【题型】解答题　【知识点】解析几何　【难度】hard
已知椭圆 \(\Gamma: \frac{x^2}{4} + y^2 = 1\) 的左、右焦点分别为 \(F_1, F_2\)，右顶点为 \(A\)，上顶点为 \(B\)，设 \(P\) 为 \(\Gamma\) 上的一点。

\vspace{0.8em}  % 段落间增加间距
\noindent (1) 当 \(PF_1 \perp F_1F_2\) 时，求 \(|PF_2|\) 的值；

\vspace{0.5em}
\noindent (2) 若 \(P\) 点坐标为 \(\left(1, \frac{\sqrt{3}}{2}\right)\)，则在 \(\Gamma\) 上是否存在点 \(Q\) 使 \(\triangle APQ\) 的面积为 \(\frac{\sqrt{3}+1}{2}\)，若存在，请求出所有满足条件的点 \(Q\) 的坐标；若不存在，请说明理由；

\vspace{0.5em}
\noindent (3) 已知 \(D\) 点坐标为 \((0, m)\)，过点 \(P\) 和点 \(D\) 的直线 \(l\) 与椭圆 \(\Gamma\) 交于另一点 \(T\)，当直线 \(l\) 与 \(x\) 轴和 \(y\) 轴均不平行时，有 \(\overrightarrow{PT} \cdot (\overrightarrow{BP} + \overrightarrow{BT}) = 0\)，求实数 \(m\) 的取值范围。
【解答】
\noindent \textbf{【答案】}

\vspace{0.5em}
\noindent (1) \(\frac{7}{2}\)

\vspace{0.3em}
\noindent (2) 存在；\(Q(0, -1)\) 或 \(Q\left(-\sqrt{3}, \frac{1}{2}\right)\)

\vspace{0.3em}
\noindent (3) \((-3, 0)\)

\vspace{1em}
\noindent \textbf{【分析】}

\vspace{0.5em}
\noindent (1) 求出 \(P\) 点坐标后，根据椭圆定义可求得结果；

\vspace{0.3em}
\noindent (2) 根据三角形面积可求得点 \(Q\) 到直线 \(AP\) 的距离为 \(\frac{2\sqrt{21} + 2\sqrt{7}}{7}\)，利用平行直线间距离公式可求得到直线 \(AP\) 的距离为 \(\frac{2\sqrt{21} + 2\sqrt{7}}{7}\) 的直线方程，与椭圆方程联立可求得点 \(Q\) 坐标；

\vspace{0.3em}
\noindent (3) 将问题转化为 \(|BP| = |BT|\)，结合韦达定理可表示出 \(k, m\) 之间的关系，结合 \(\Delta > 0\) 可构造出关于 \(m\) 的不等式，解不等式可求得 \(m\) 的取值范围。

\vspace{1em}
\noindent \textbf{【详解】}

\vspace{0.5em}
\noindent (1) 由椭圆方程知：\(a = 2\)，\(b = 1\)，\(c = \sqrt{3}\)，则 \(F_1(-\sqrt{3}, 0)\)，

\vspace{0.3em}
\noindent 设 \(P(-\sqrt{3}, y_P)\)，\(\therefore \frac{3}{4} + y_P^2 = 1\)，解得：\(|y_P| = \frac{1}{2}\)，即 \(|PF_1| = \frac{1}{2}\)，

\vspace{0.3em}
\noindent 由椭圆定义知：\(|PF_2| = 2a - |PF_1| = 4 - \frac{1}{2} = \frac{7}{2}\)。

\vspace{1em}
\noindent (2) 由 (1) 知：\(A(2, 0)\)，

\vspace{0.3em}
\noindent \(\because P\left(1, \frac{\sqrt{3}}{2}\right)\)，\(\therefore |AP| = \sqrt{(2 - 1)^2 + \left(0 - \frac{\sqrt{3}}{2}\right)^2} = \frac{\sqrt{7}}{2}\)；

\vspace{0.3em}
\noindent 若存在点 \(Q\)，使 \(\triangle APQ\) 的面积为 \(\frac{\sqrt{3}+1}{2}\)，

\vspace{0.3em}
\noindent 则点 \(Q\) 到直线 \(AP\) 的距离 \(d = \frac{\sqrt{3}+1}{\frac{\sqrt{7}}{2}} = \frac{2\sqrt{21} + 2\sqrt{7}}{7}\)，

\vspace{0.3em}
\noindent \(\because k_{AP} = \frac{\frac{\sqrt{3}}{2} - 0}{1 - 2} = -\frac{\sqrt{3}}{2}\)，\(\therefore\) 直线 \(AP\) 方程为：\(y = -\frac{\sqrt{3}}{2}(x - 2)\)，

\vspace{0.3em}
\noindent 即 \(\sqrt{3}x + 2y - 2\sqrt{3} = 0\)，

\vspace{0.3em}
\noindent 设平行于直线 \(AP\) 且到直线 \(AP\) 的距离为 \(\frac{2\sqrt{21} + 2\sqrt{7}}{7}\) 的直线方程为 \(\sqrt{3}x + 2y + q = 0\)，

\vspace{0.3em}
\noindent \(\frac{|q + 2\sqrt{3}|}{\sqrt{7}} = \frac{2\sqrt{21} + 2\sqrt{7}}{7}\)，解得：\(q = 2\) 或 \(q = -2 - 4\sqrt{3}\)；

\vspace{0.3em}
\noindent 当 \(q = 2\) 时，直线方程为 \(\sqrt{3}x + 2y + 2 = 0\)，

\vspace{0.3em}
\noindent 由 \(\begin{cases} \sqrt{3}x + 2y + 2 = 0 \\ \frac{x^2}{4} + y^2 = 1 \end{cases}\) 得：\(4x^2 + 4\sqrt{3}x = 0\)，解得：\(x = 0\) 或 \(x = -\sqrt{3}\)，

\vspace{0.3em}
\noindent \(\therefore y = -1\) 或 \(y = \frac{1}{2}\)，\(\therefore\) 点 \(Q(0, -1)\) 或 \(Q\left(-\sqrt{3}, \frac{1}{2}\right)\)；

\vspace{0.3em}
\noindent 当 \(q = -2 - 4\sqrt{3}\) 时，直线方程为 \(\sqrt{3}x + 2y - 2 - 4\sqrt{3} = 0\)，

\vspace{0.3em}
\noindent 由 \(\begin{cases} \sqrt{3}x + 2y - 2 - 4\sqrt{3} = 0 \\ \frac{x^2}{4} + y^2 = 1 \end{cases}\) 得：\(x^2 - (6 + \sqrt{3})x + 12 + 4\sqrt{3} = 0\)，方程无解，

\vspace{0.3em}
\noindent 即直线 \(\sqrt{3}x + 2y - 2 - 4\sqrt{3} = 0\) 与椭圆 \(\Gamma\) 无交点，此时不存在满足题意的点 \(Q\)；

\vspace{0.3em}
\noindent 综上所述：存在满足条件的点 \(Q\)，\(Q\) 点坐标为 \((0, -1)\) 或 \(\left(-\sqrt{3}, \frac{1}{2}\right)\)。

\vspace{1em}
\noindent (3) 由题意可设直线 \(l: y = kx + m\)，\(P(x_1, y_1)\)，\(T(x_2, y_2)\)，

\vspace{0.3em}
\noindent 由 \(\begin{cases} y = kx + m \\ \frac{x^2}{4} + y^2 = 1 \end{cases}\) 得：\((1 + 4k^2)x^2 + 8kmx + 4m^2 - 4 = 0\)，

\vspace{0.3em}
\noindent \(\therefore \Delta = 16(1 + 4k^2 - m^2) > 0\)，即 \(k^2 > \frac{m^2 - 1}{4}\)，\(\therefore x_1 + x_2 = -\frac{8km}{1 + 4k^2}\)，\(x_1x_2 = \frac{4m^2 - 4}{1 + 4k^2}\)，

\vspace{0.3em}
\noindent 设线段 \(PT\) 中点为 \(G\)，则 \(\overrightarrow{BP} + \overrightarrow{BT} = 2\overrightarrow{BG}\)，\(\therefore \overrightarrow{PT} \cdot (\overrightarrow{BP} + \overrightarrow{BT}) = \overrightarrow{PT} \cdot 2\overrightarrow{BG} = 0\)，

\vspace{0.3em}
\noindent \(\therefore PT \perp BG\)，又 \(G\) 为 \(PT\) 中点，\(\therefore |BP| = |BT|\)，

\vspace{0.3em}
\noindent \(\because B(0, 1)\)，\(\therefore (x_1 - 0)^2 + (y_1 - 1)^2 = (x_2 - 0)^2 + (y_2 - 1)^2\)，即

\vspace{0.3em}
\noindent \(x_1^2 + (kx_1 + m - 1)^2 = x_2^2 + (kx_2 + m - 1)^2\)，\(\therefore (1 + k^2)(x_1^2 - x_2^2) = 2k(m - 1)(x_2 - x_1)\)，

\vspace{0.3em}
\noindent \(\because\) 直线 \(l\) 与 \(x\) 轴和 \(y\) 轴均不平行，\(\therefore x_2 - x_1 \neq 0\)，\(\therefore (1 + k^2)(x_1 + x_2) = -2k(m - 1)\)，

\vspace{0.3em}
\noindent \(\therefore -\frac{8km(1 + k^2)}{1 + 4k^2} = -2k(m - 1)\)，整理可得：\(k^2 = -\frac{3m + 1}{4}\)，

\vspace{0.3em}
\noindent \(\because k^2 > \frac{m^2 - 1}{4}\)，\(\therefore -\frac{3m + 1}{4} > \frac{m^2 - 1}{4}\)，解得：\(-3 < m < 0\)，

\vspace{0.3em}
\noindent 即实数 \(m\) 的取值范围为 \((-3, 0)\)。

\vspace{1em}
\noindent \textbf{【点睛】} 关键点点睛：本题考查直线与椭圆综合应用中的三角形面积、参数取值范围的求解问题；本题求解参数范围的关键是能够根据向量数量积关系，将问题转化为 \(|BP| = |BT|\)，从而利用两点间距离公式和韦达定理化简该等量关系。

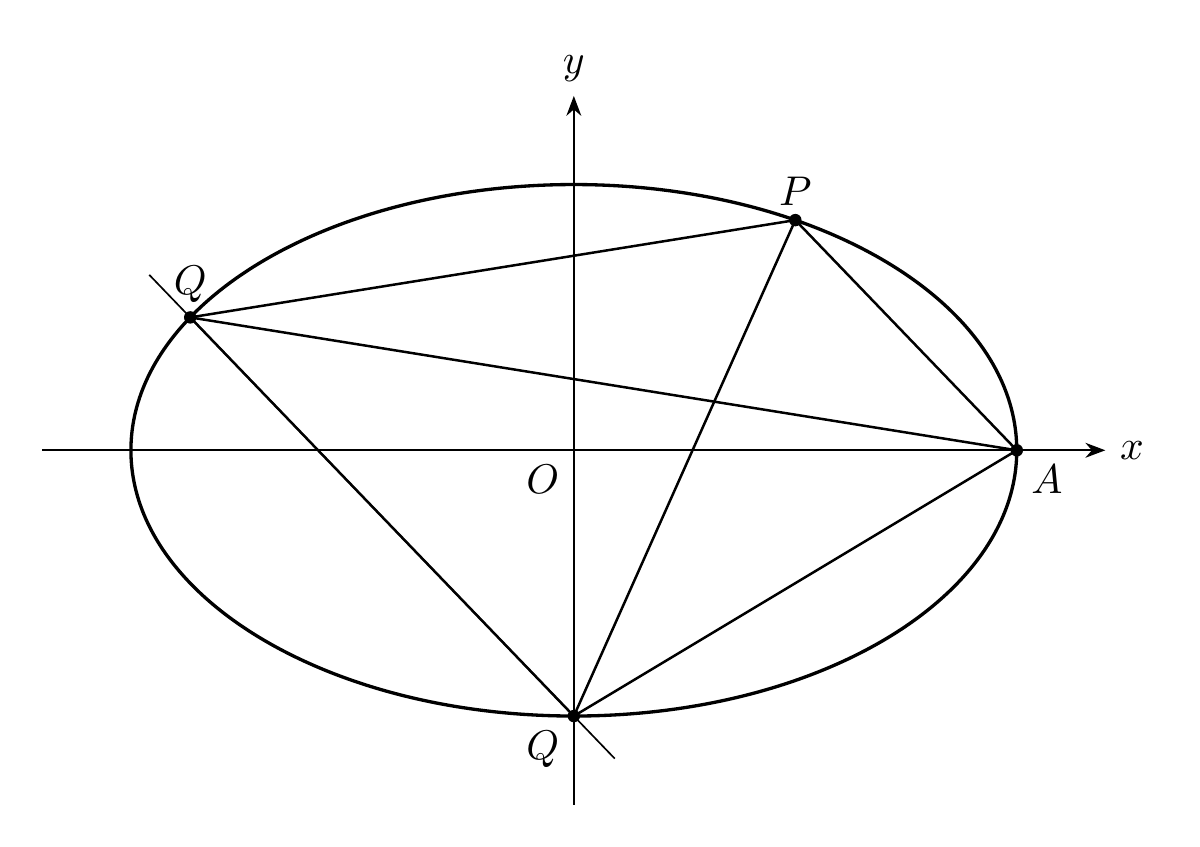
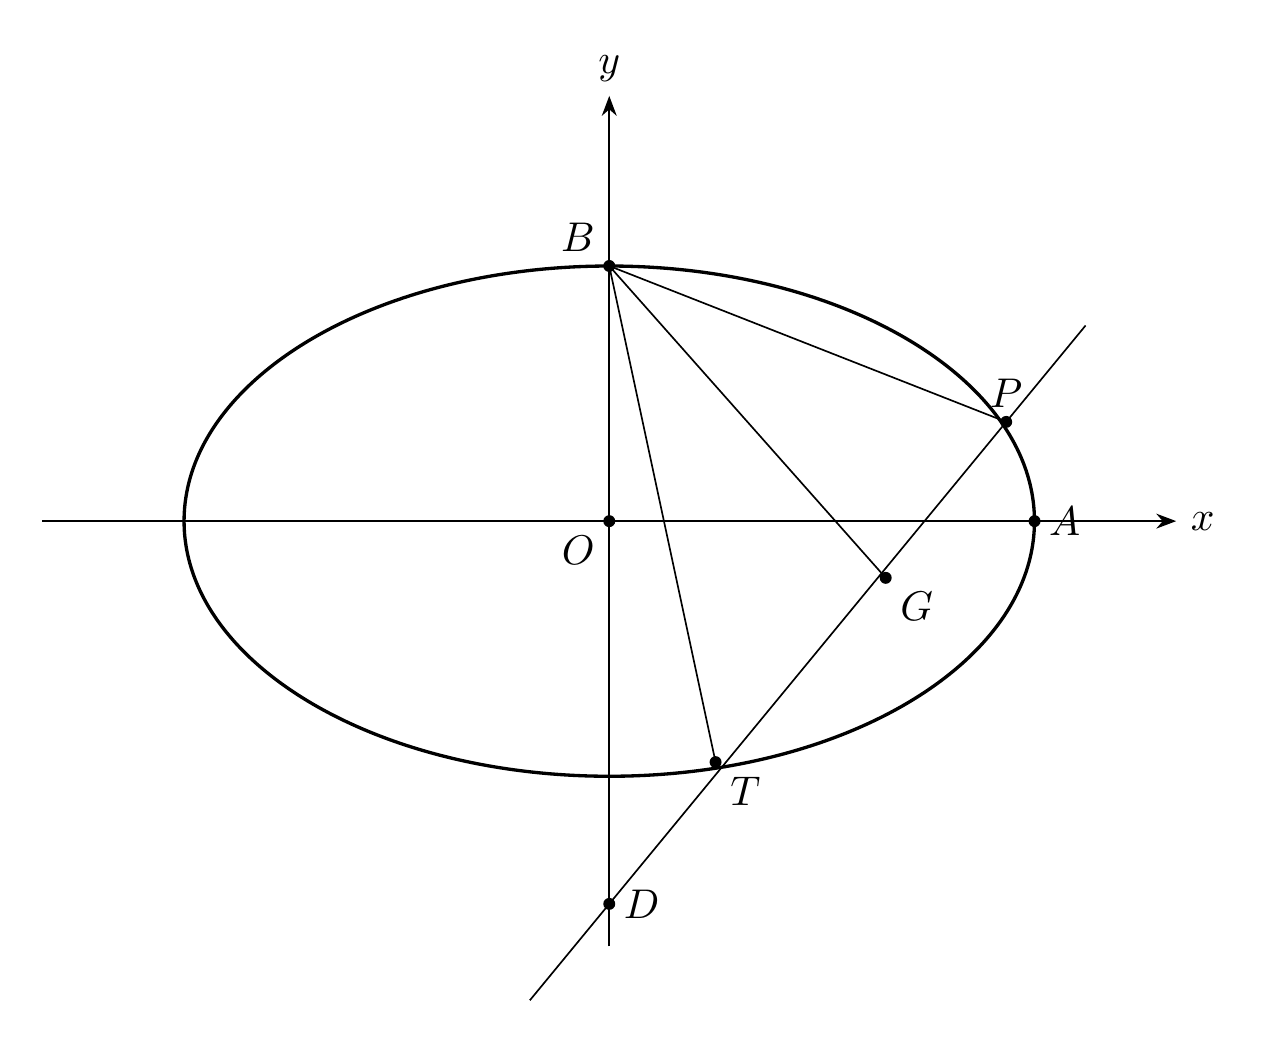